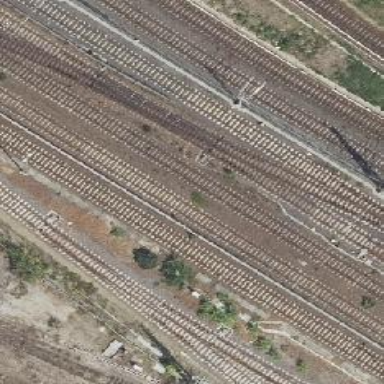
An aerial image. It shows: Railway switch.